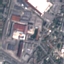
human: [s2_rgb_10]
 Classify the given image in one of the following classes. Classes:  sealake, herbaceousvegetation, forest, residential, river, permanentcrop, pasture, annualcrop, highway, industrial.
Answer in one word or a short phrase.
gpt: Industrial